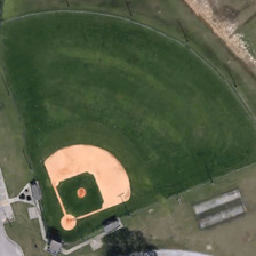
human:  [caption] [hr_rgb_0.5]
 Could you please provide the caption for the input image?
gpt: Next to the green baseball field is a gray square room.

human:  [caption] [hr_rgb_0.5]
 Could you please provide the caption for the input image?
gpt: Next to the green baseball field is a triangular building.

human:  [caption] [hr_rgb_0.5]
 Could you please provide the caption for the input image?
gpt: There is a gray square room next to a green baseball field.

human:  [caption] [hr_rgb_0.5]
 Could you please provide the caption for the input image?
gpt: There is a gray square room next to the green baseball field.

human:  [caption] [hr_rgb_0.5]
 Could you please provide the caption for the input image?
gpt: There is a triangular building next to the green baseball field.